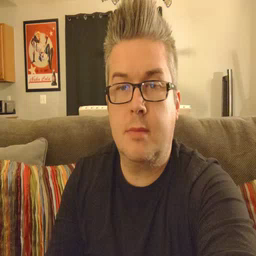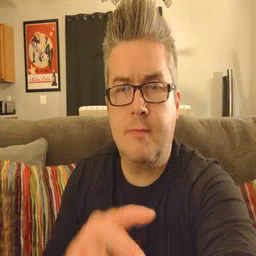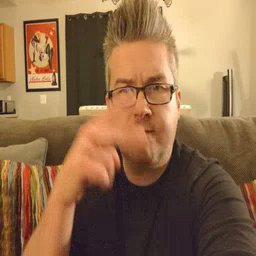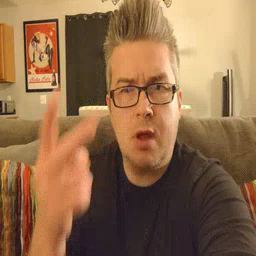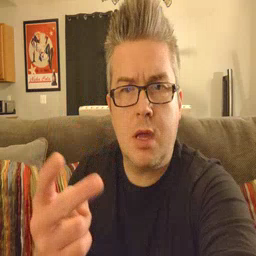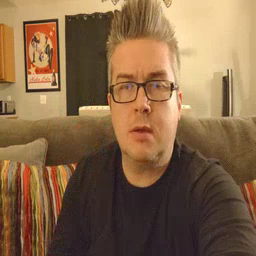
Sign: fall